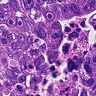
Metastatic tissue present: yes